Question: I was wondering if Java or JFrame can alert user when something happened in the program. For example, when in Skype you receive a new message, Skype icons background changes to yellow.

Can I do this in Java?
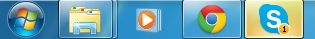
Answer: At least you can change the icon of the JFrame by calling <URL> method that looks like a notification and also change the title as well if needed.
Create a icon as you want to show when there is any notification and set the icon from the code wherever you want.
---
To create a glow (blink) effect you can use two images and swap at a interval if window in minimized form using <URL> and stop the timer when window is again deiconified.
Read more <URL>
sample code:
'''
private boolean swap;
private Timer timer;
....
final Image onImage = new ImageIcon(ImageIO.read(new File("resources/1.png"))).getImage();
final Image offImage = new ImageIcon(ImageIO.read(new File("resources/2.png"))).getImage();
// interval of 500 milli-seconds
timer = new Timer(500, new ActionListener() {
@Override
public void actionPerformed(ActionEvent arg0) {
if (swap) {
setIconImage(onImage);
} else {
setIconImage(offImage);
}
swap = !swap;
}
});
timer.setRepeats(true);
// check whether window is in ICONIFIED state or not
if (getExtendedState() == JFrame.ICONIFIED) {
timer.start();
}
addWindowListener(new WindowAdapter() {
public void windowDeiconified(WindowEvent e) {
// set the icon back to default when window is DEICONIFIED
timer.stop();
}
});
'''